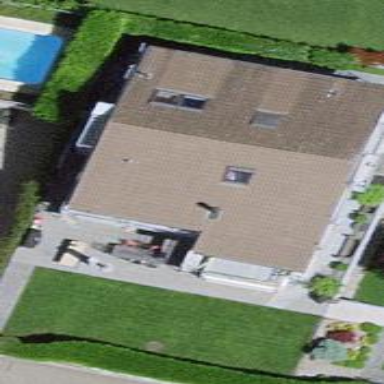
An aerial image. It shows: Detached building.